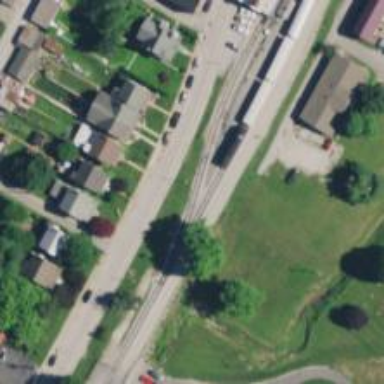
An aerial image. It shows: Railway crossing.